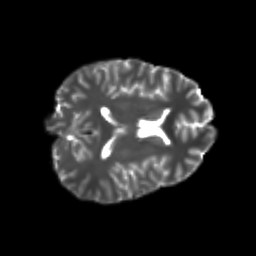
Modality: T2w
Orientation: axial
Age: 20
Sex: male
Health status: healthy
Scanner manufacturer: philips
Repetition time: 7.477 s
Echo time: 0.08753 s